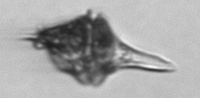
Label: Amylax